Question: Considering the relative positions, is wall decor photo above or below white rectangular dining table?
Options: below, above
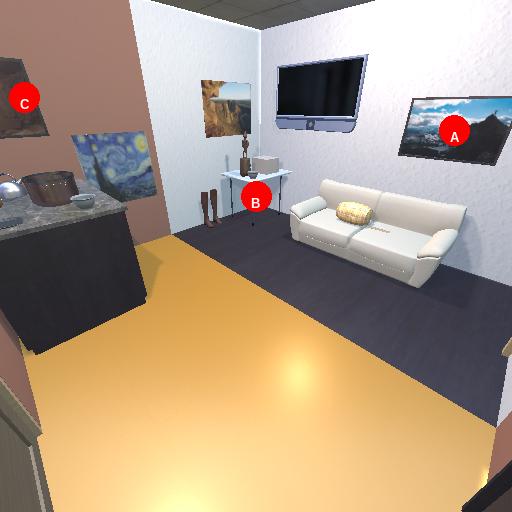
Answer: below